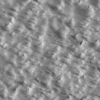
Label: not_dusty